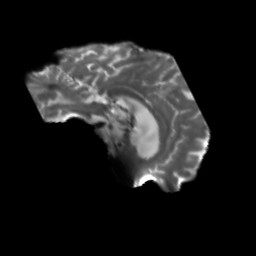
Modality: T2w
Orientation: sagittal
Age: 70
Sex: male
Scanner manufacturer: siemens
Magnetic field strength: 3 T
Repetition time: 5.25 s
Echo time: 0.08 s